Field crop: maize
Growth stage: 2
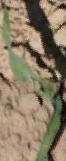
Species: maize